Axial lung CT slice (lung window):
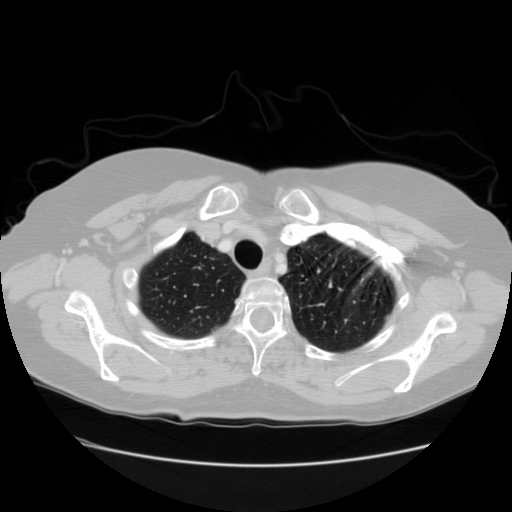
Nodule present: no